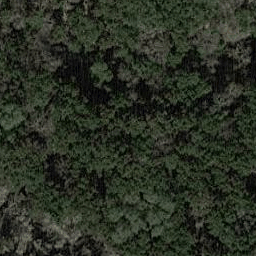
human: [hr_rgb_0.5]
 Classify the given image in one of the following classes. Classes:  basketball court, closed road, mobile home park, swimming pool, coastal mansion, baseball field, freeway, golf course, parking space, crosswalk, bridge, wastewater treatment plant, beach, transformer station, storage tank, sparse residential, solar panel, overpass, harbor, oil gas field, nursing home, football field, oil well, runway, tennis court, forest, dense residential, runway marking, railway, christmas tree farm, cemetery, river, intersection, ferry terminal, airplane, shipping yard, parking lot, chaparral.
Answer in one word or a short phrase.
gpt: forest